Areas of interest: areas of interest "Park and greenspace"
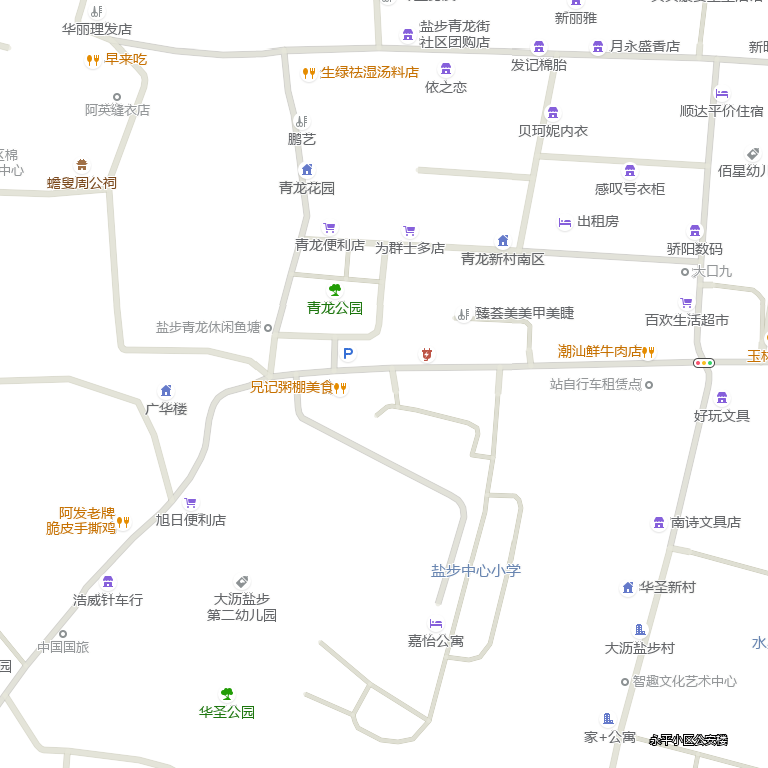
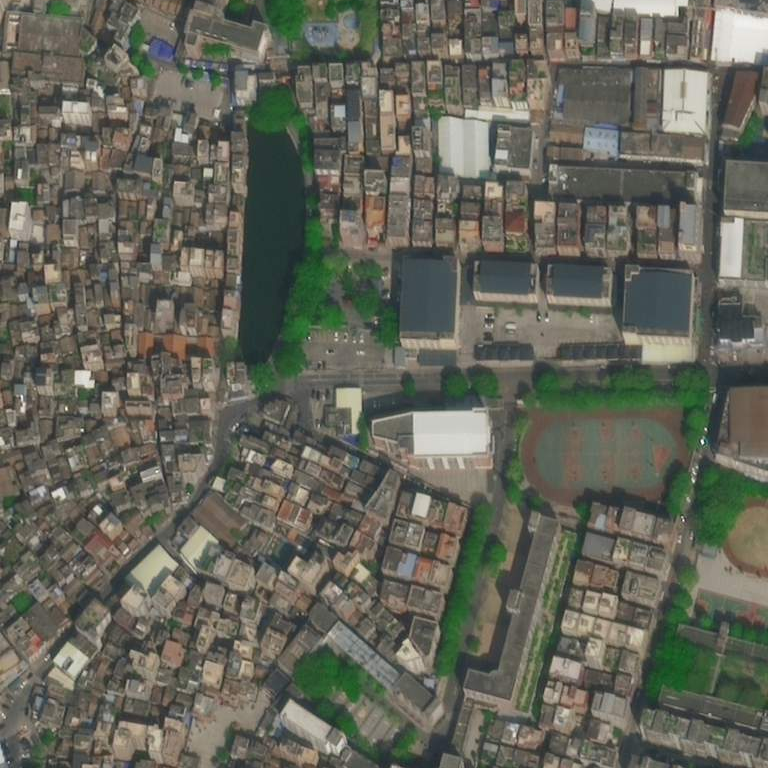